Question: Hi I am using following function to create an image.
Mat im(584, 565, CV_8UC1, imgg);
imwrite("Output_Image.tif", im);
but the problem is that when I display the image "Output_Image.tif". Right hand side portion is overlapped onto the left handside portion. I am not able to understand what is happening. Please explain as I am beginner to opencv. Thanks
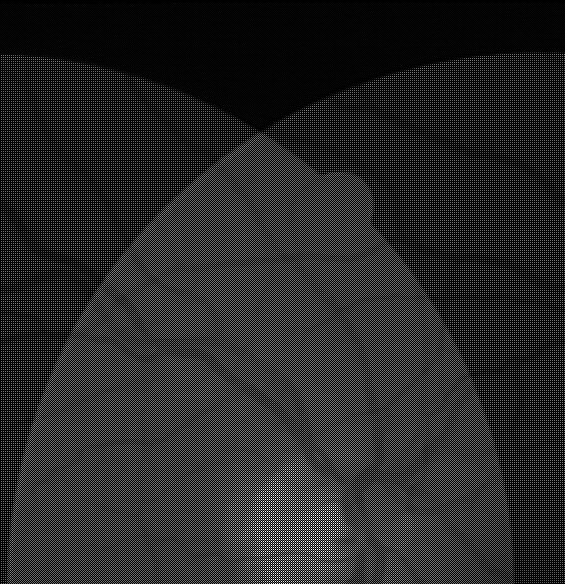
Answer: Are you sure that the image is CV_8UC1 (colospace grayscale)?
It looks like the image is an BGR image (Blue, Green, Red) and when you use an CV_8UC3 image as an CV_8UC1 image it does that.
Change this line:
'''
Mat im(584, 565, CV_8UC1, imgg);
'''
To this line:
'''
Mat im(584, 565, CV_8UC3, imgg);
'''
EDIT for mixChannels() (see comments):
C++: void mixChannels(const Mat* src, size_t nsrcs, Mat* dst, size_t ndsts, const int* fromTo, size_t npairs)
the Mat* dst is an array of Mats which must be allocated with the right size and depth before calling mixChannels. In that array your cv::Mats will really have 1 channel.
Code Example:
'''
cv::Mat rgb(500, 500, CV_8UC3, cv::Scalar(255,255,255));
cv::Mat redChannel(rgb.rows, rgb.cols, cv_8UC1);
cv::Mat greenChannel(rgb.rows, rgb.cols, cv_8UC1);
cv::Mat blueChannel(rgb.rows, rgb.cols, cv_8UC1);
cv::Mat outArray[] = {redChannel, greenChannel, blueChannel };
int from_to[] = {0,0 , 1,2 , 3,3};
cv::mixChannels(&rgb, 1, outArray, 3, from_to, 3);
'''
Its a little bit more complex than the split() function so heres a link to the documentary, especially the from_to array is hard to understand at first
Link to documentation:
<URL>